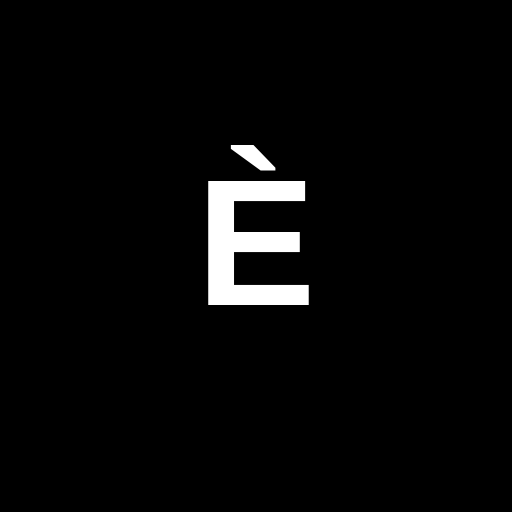
Character: È
Unicode: U+00C8 (LATIN CAPITAL LETTER E WITH GRAVE)